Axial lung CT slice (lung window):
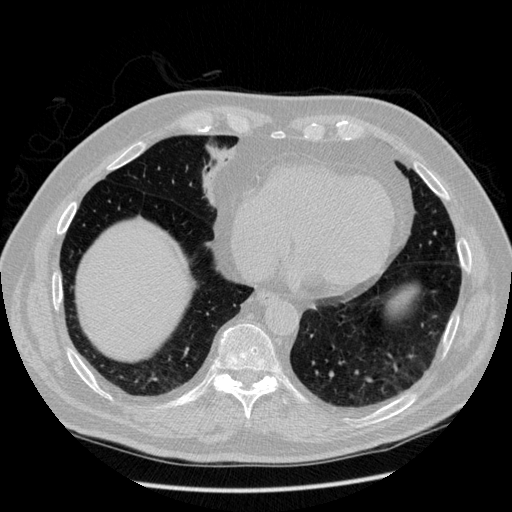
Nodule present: no